The plot is a Hilbert-envelope spectrum of a rotating bearing's acceleration signal, annotated with the bearing's characteristic defect frequencies. Classify the bearing condition as one of: normal, inner_race, outer_race, ball.
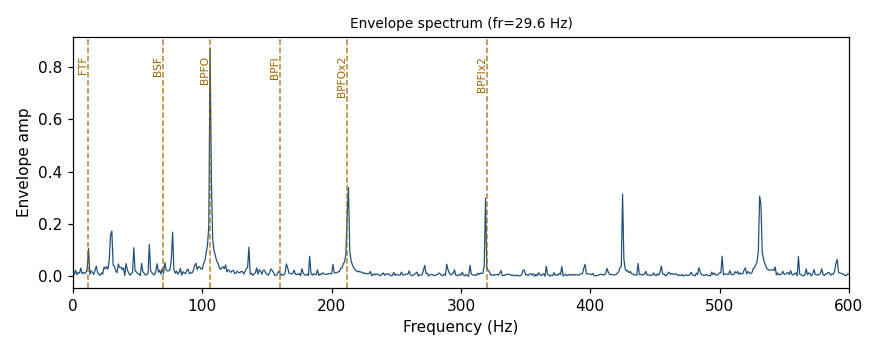
Answer: outer_race